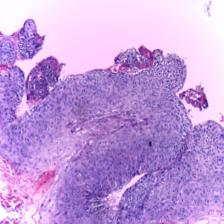
Diagnosis: OSCC